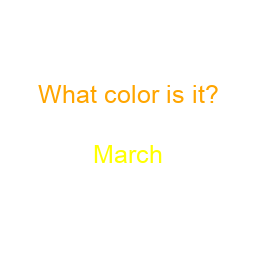
Color: yellow
Background color: white
Question text color: orange